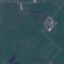
Land use / land cover: Pasture